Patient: sex F, age 89
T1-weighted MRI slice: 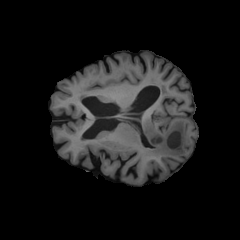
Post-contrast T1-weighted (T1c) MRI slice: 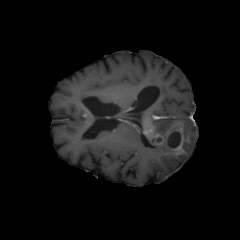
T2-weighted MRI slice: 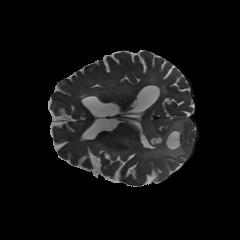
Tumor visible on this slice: yes
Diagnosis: Glioblastoma, IDH-wildtype
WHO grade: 4